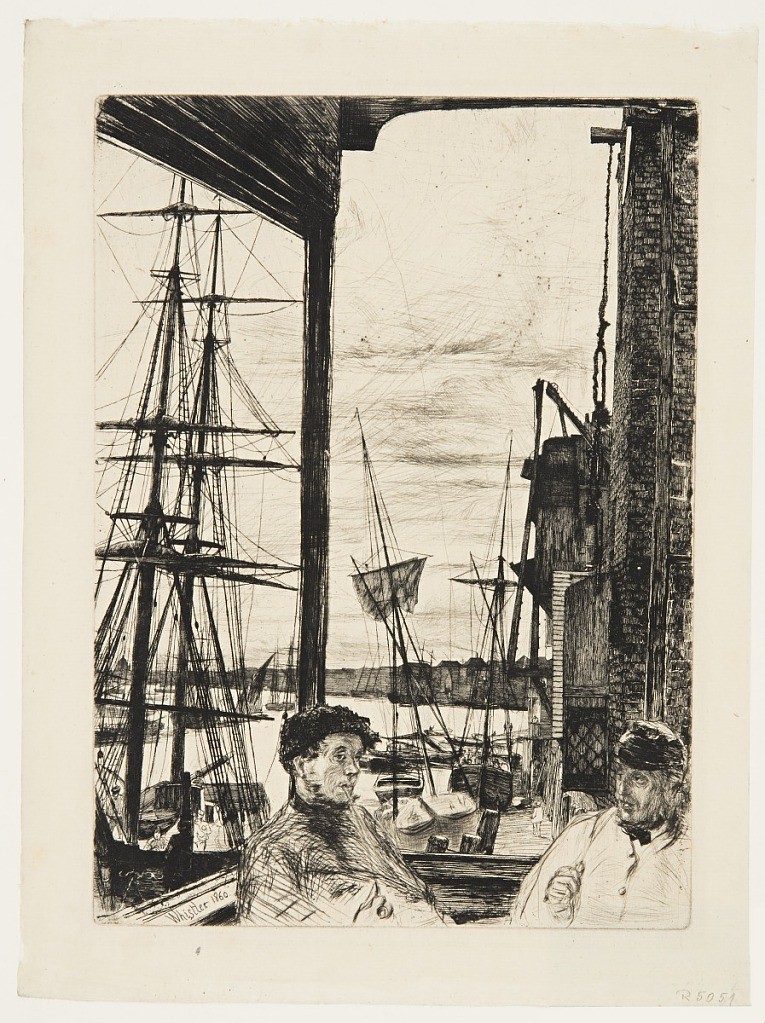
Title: Rotherhithe
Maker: James McNeill Whistler, American, 1834–1903
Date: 1860
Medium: Etching and drypoint on paper
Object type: Print
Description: View of the harbor in the background, with sailing ships of various types visible. In the foreground two figures of men, shown half-length, are smoking.